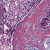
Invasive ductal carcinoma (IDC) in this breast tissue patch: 0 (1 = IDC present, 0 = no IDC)